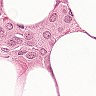
Metastatic tissue present: yes